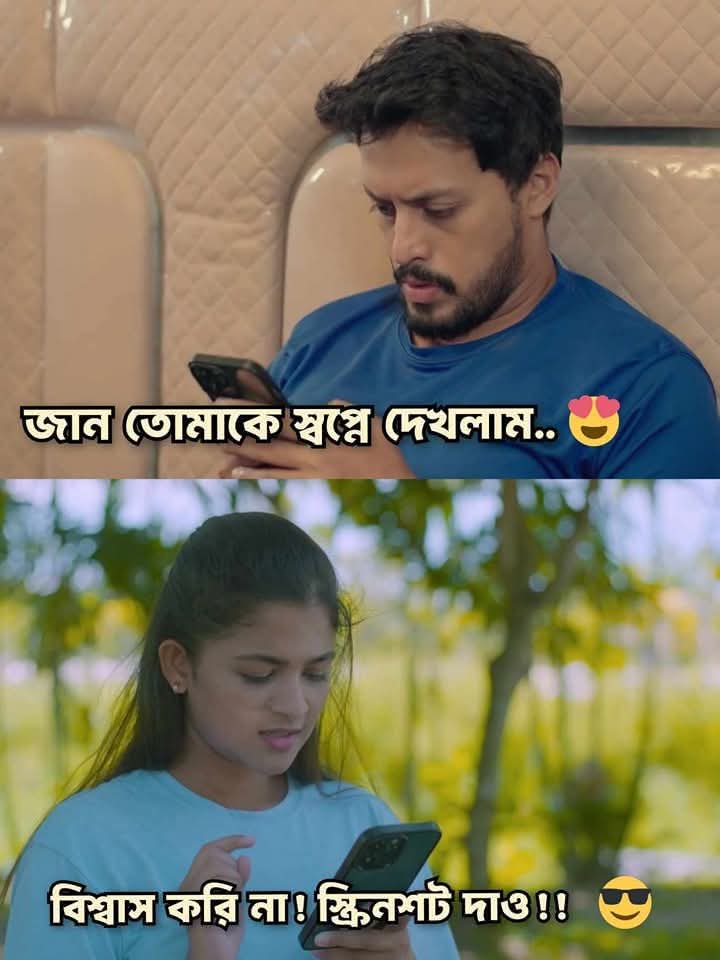
Text: জান তোমাকে স্বপ্নে দেখলাম..
বিশ্বাস করি না! স্ক্রিনশট দাও!!
Label: Non Hate